Aerial crown-view tile of a tropical tree (Barro Colorado Island, Panama), acquired 20250818:
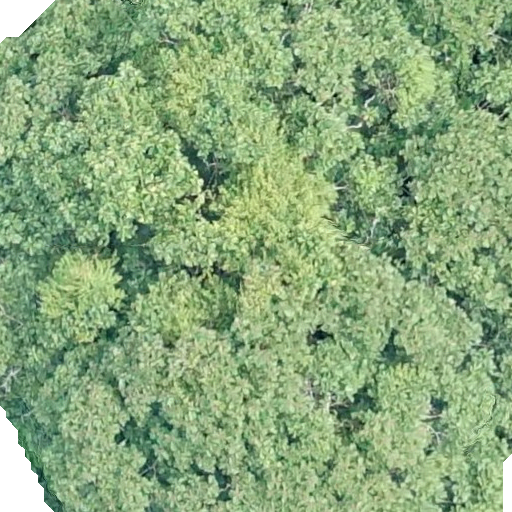
Species: Dipteryx oleifera
GBIF accepted scientific name: Dipteryx oleifera
Crown area: 507.993 m²